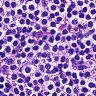
Metastatic tissue present: no